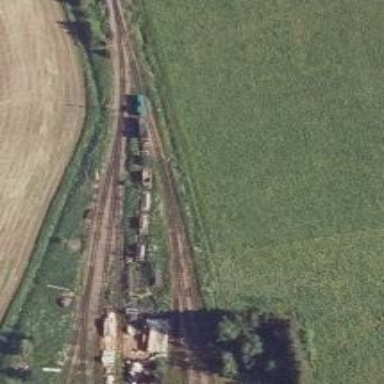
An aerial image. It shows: Narrow-gauge railway in yard.